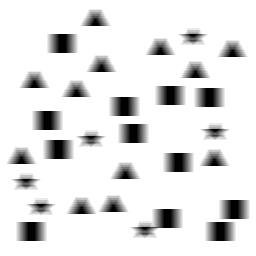
Squares: 12
Triangles: 12
Stars: 6
Total shapes: 30